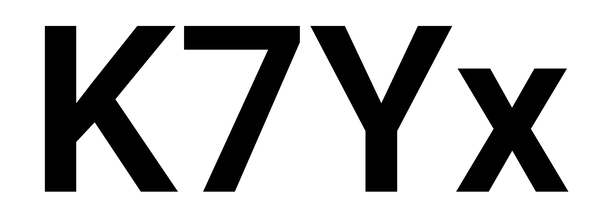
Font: Roboto_SemiBold